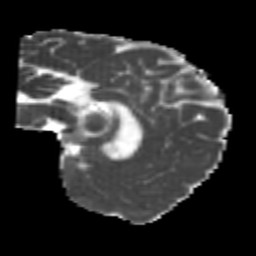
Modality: MD
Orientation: sagittal
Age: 21
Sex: male
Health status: healthy
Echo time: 0.074 s